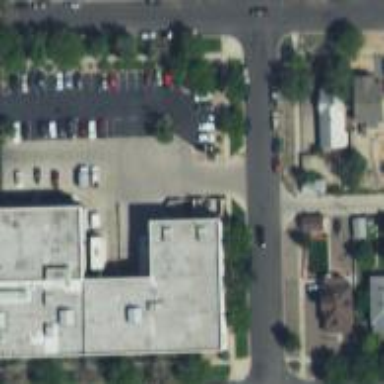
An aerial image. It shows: Parking space.